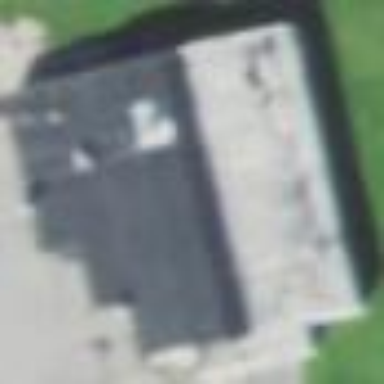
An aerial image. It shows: Commercial building with bowling alley on the leisure land.